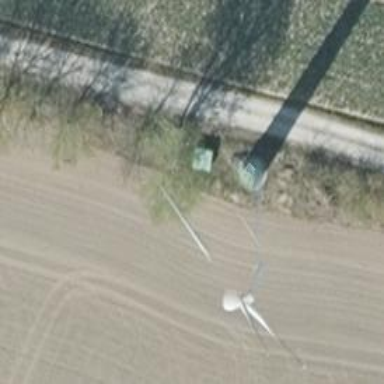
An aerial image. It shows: Wind generator powered by horizontal-axis wind turbine.